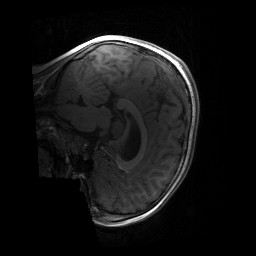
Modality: T1w
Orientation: sagittal
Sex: male
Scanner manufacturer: siemens
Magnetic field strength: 3 T
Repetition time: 1.9 s
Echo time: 0.00243 s